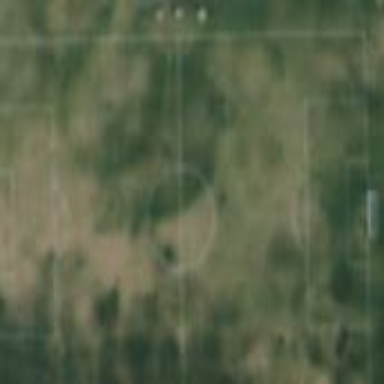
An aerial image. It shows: Grass pitch designated for soccer.